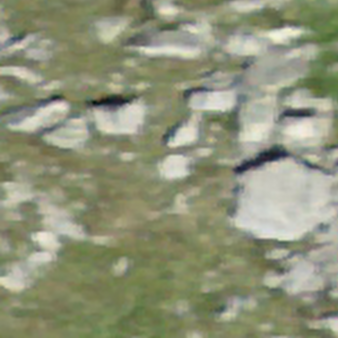
Label: bouldering_area